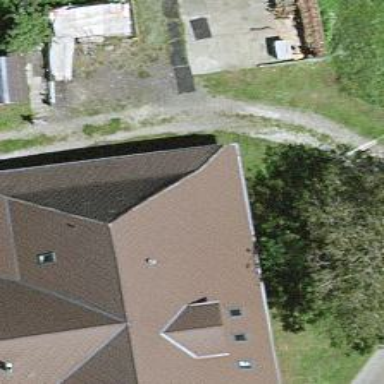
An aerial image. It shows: Farm building.